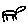
Label: house